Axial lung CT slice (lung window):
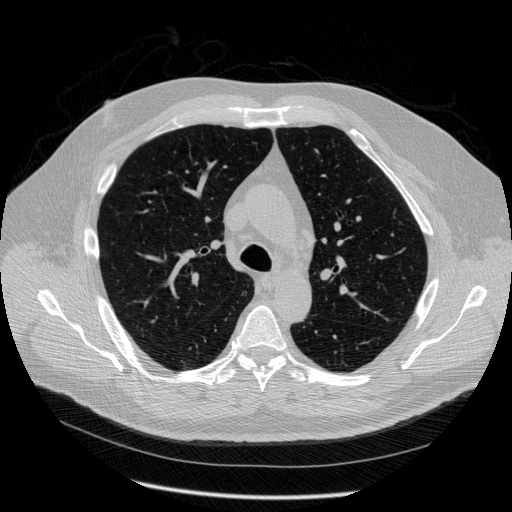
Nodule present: no